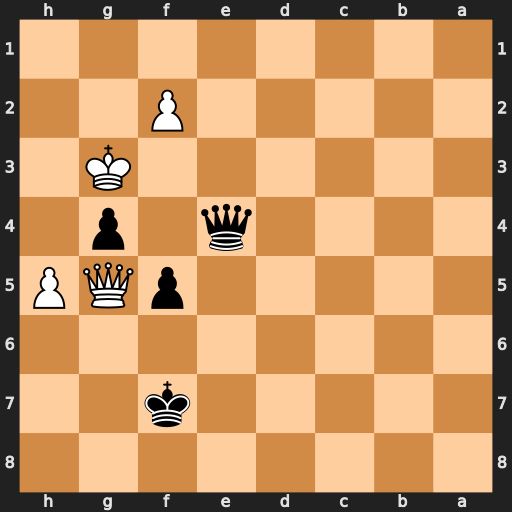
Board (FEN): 8/5k2/8/5pQP/4q1p1/6K1/5P2/8
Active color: b
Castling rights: -
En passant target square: -
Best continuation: Qf3+ Kh2 Qxf2+